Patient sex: M
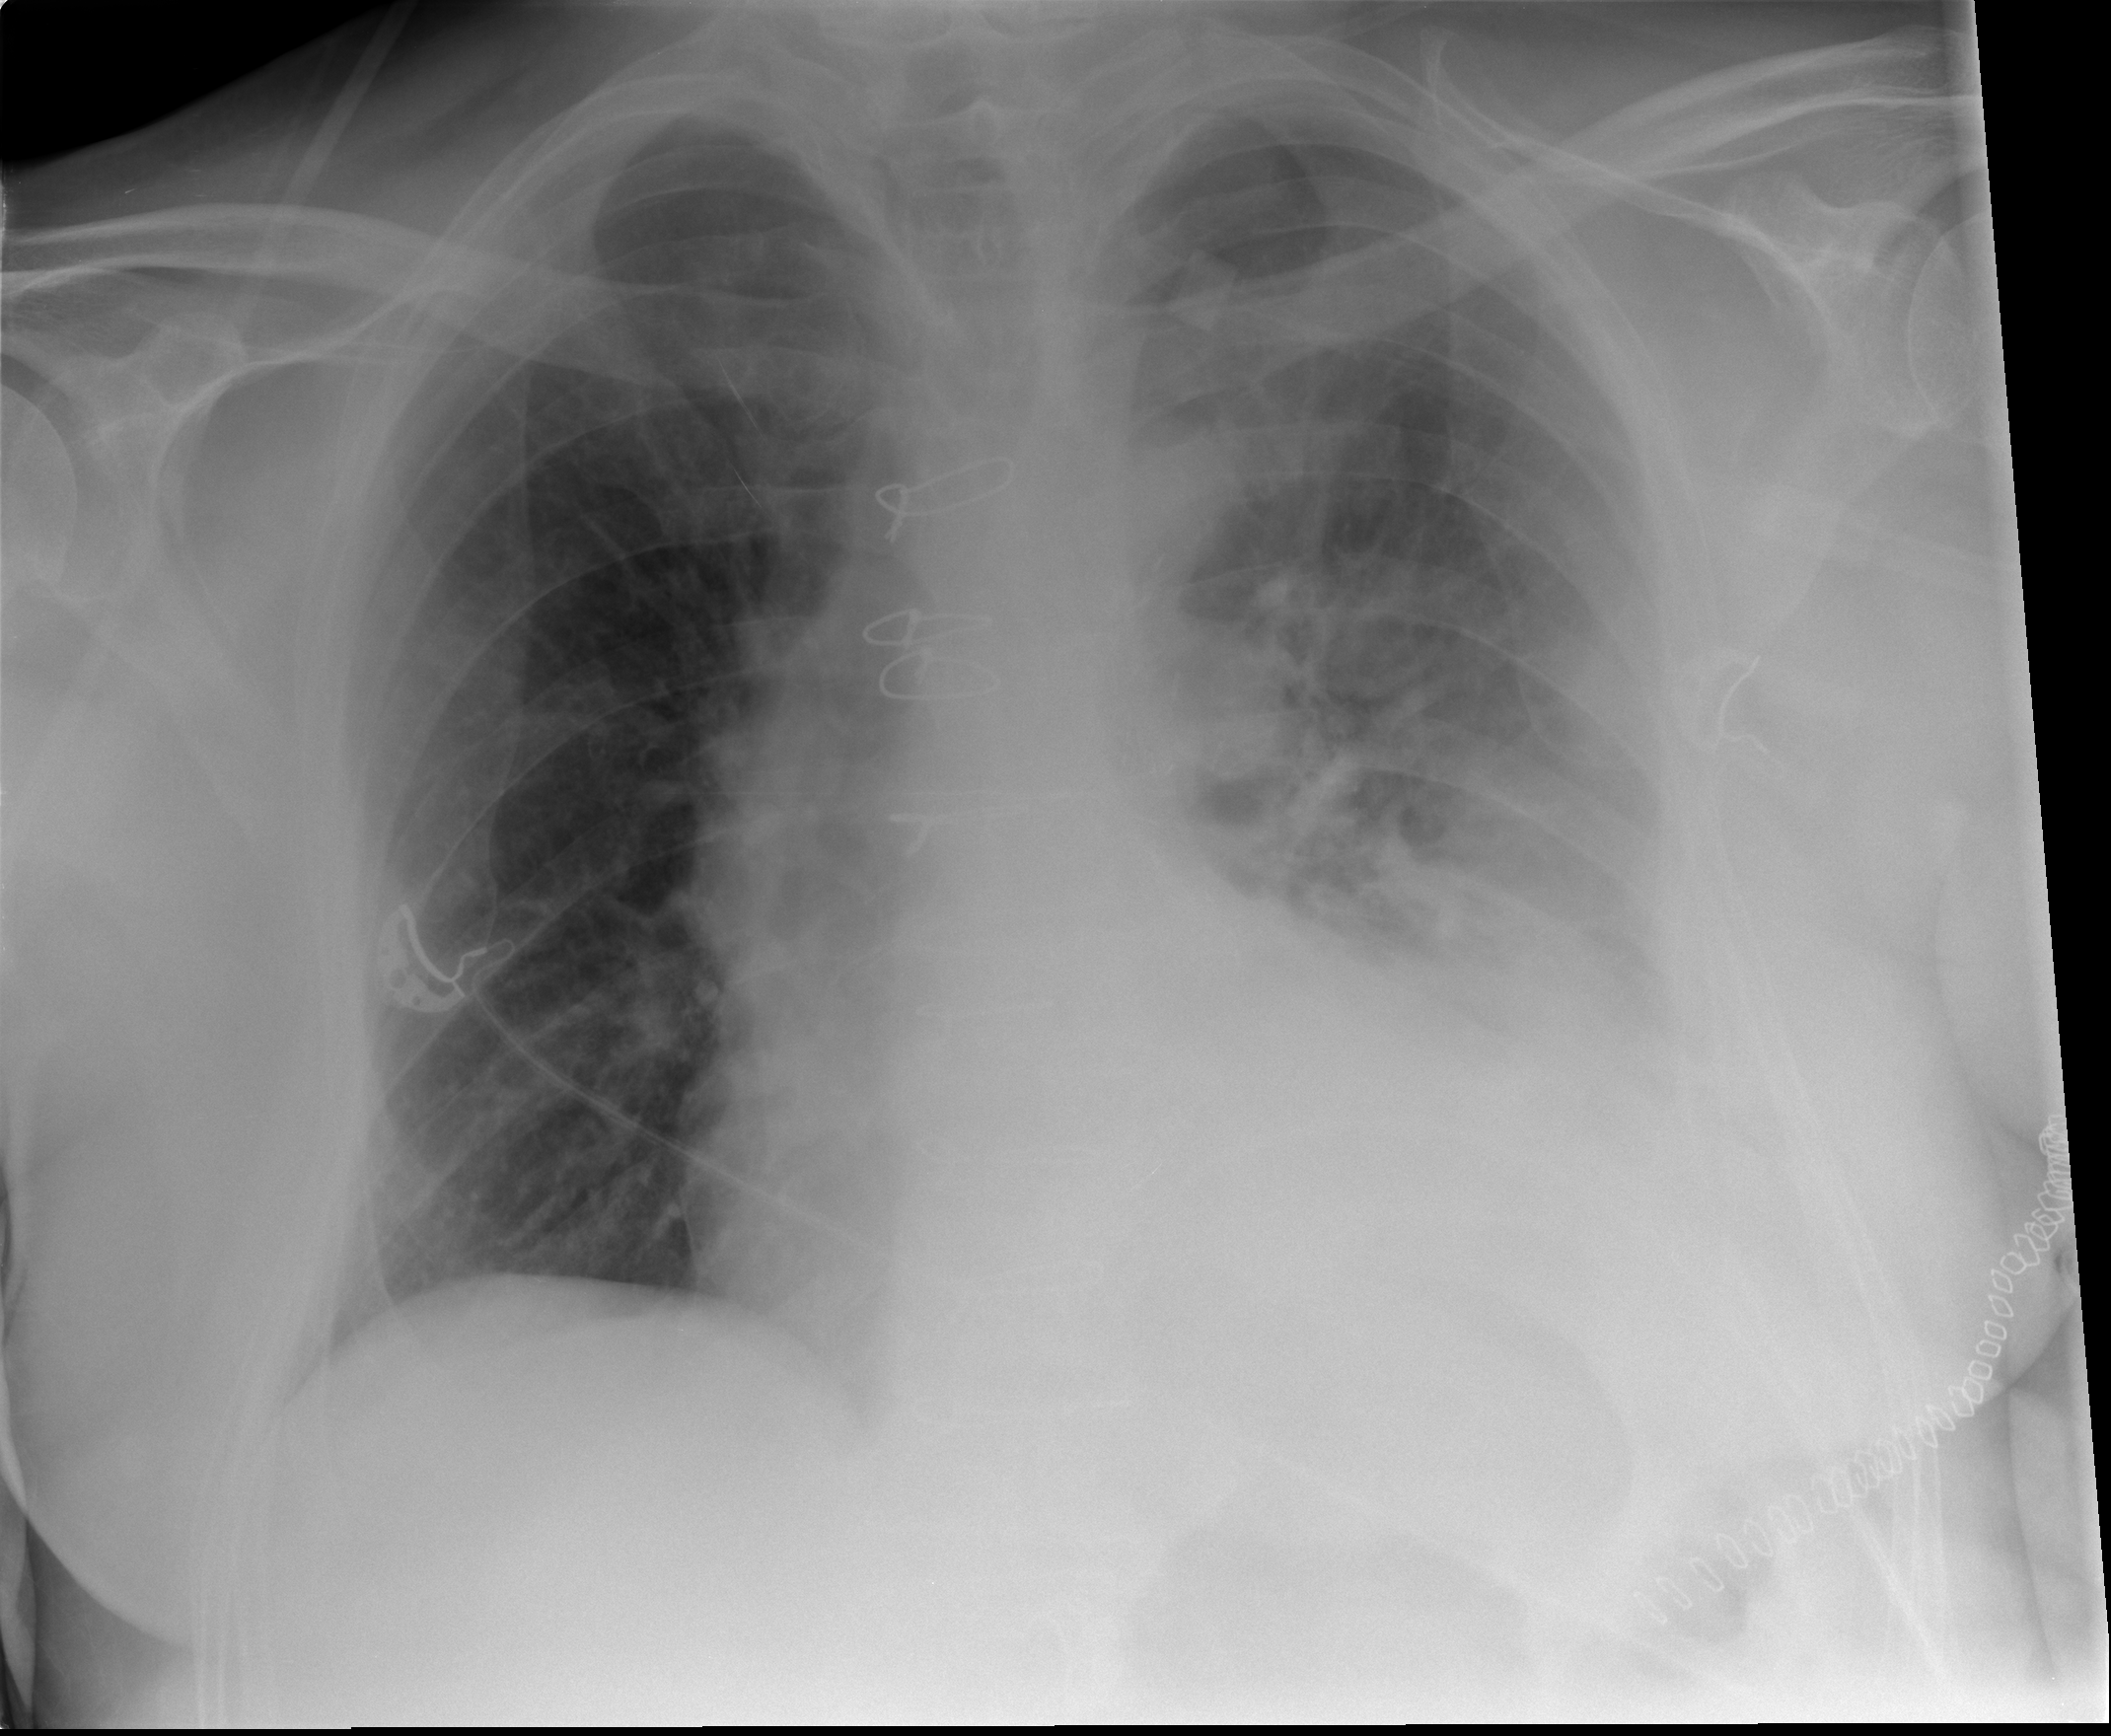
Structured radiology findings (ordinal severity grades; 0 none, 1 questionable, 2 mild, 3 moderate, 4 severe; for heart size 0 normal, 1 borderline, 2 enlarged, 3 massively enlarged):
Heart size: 2
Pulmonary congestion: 2
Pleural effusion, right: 0
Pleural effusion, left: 3
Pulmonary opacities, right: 0
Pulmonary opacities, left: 0
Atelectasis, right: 0
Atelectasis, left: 3